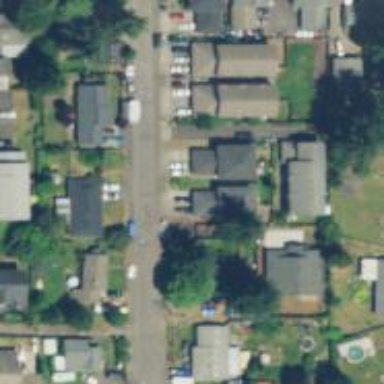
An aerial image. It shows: Residential road with sidewalk on the left.